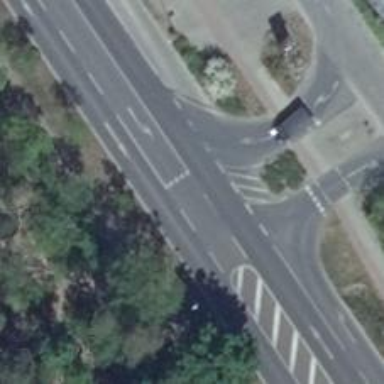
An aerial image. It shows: Secondary road with asphalt surface.